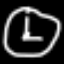
Label: clock